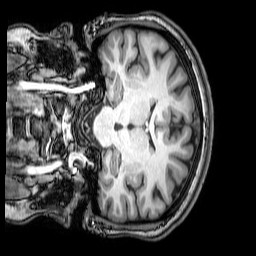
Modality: T1w
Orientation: coronal
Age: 19
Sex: female